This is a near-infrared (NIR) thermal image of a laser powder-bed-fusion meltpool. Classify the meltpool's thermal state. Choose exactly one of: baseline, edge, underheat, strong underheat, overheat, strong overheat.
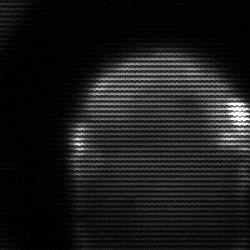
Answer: edge